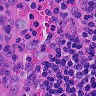
Metastatic tissue present: no